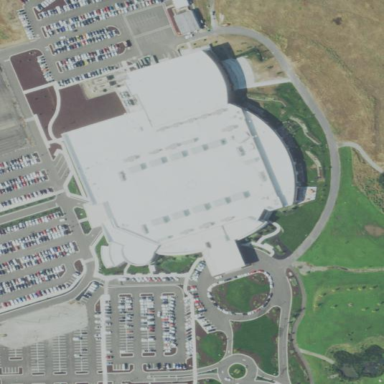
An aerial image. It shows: Building designated as casino.